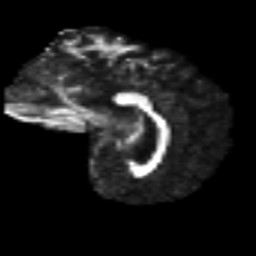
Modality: FA
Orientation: sagittal
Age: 27
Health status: ill
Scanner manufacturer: philips
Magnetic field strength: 3 T
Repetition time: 9 s
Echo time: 0.127 s